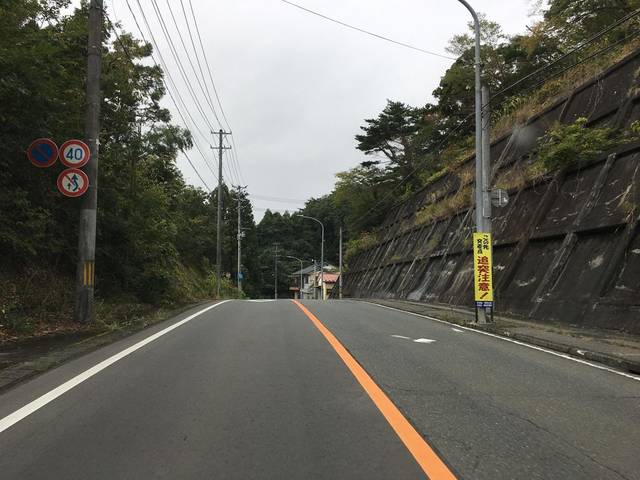
Region: Japan
Coordinates: 37.789, 140.906